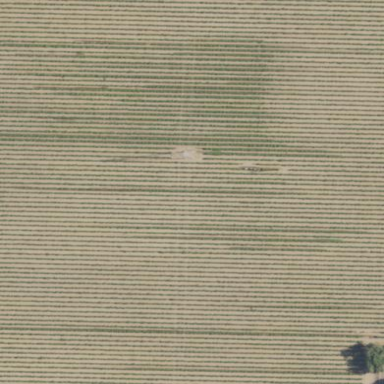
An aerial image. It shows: Vineyard.